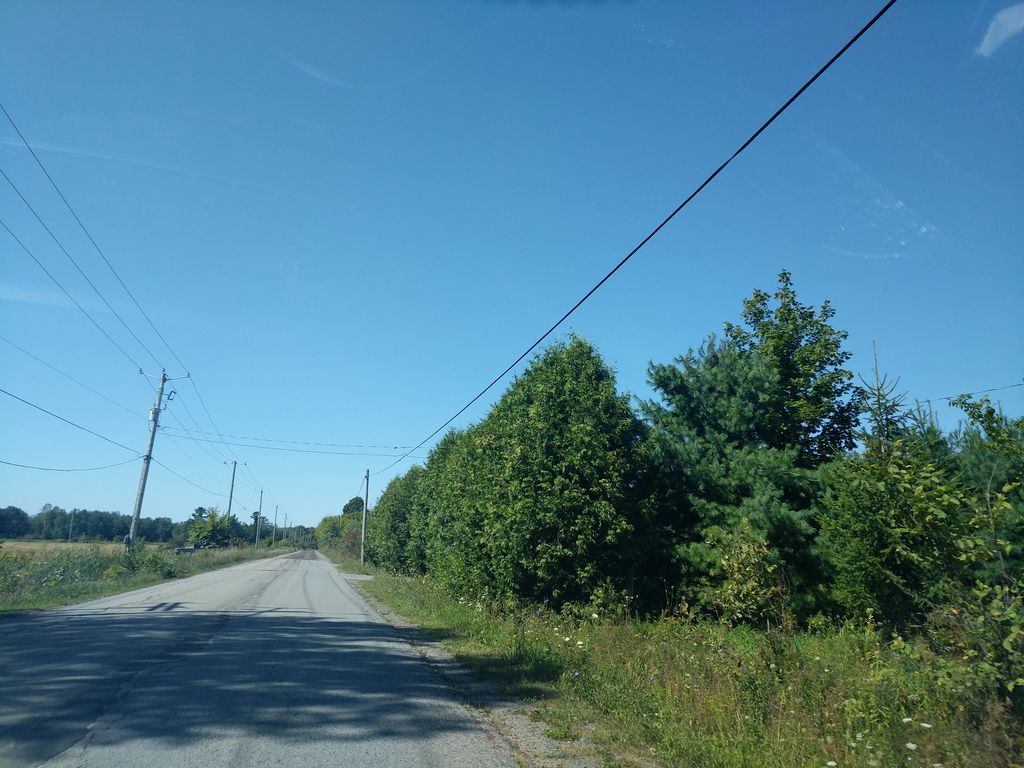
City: ottawa-gatineau